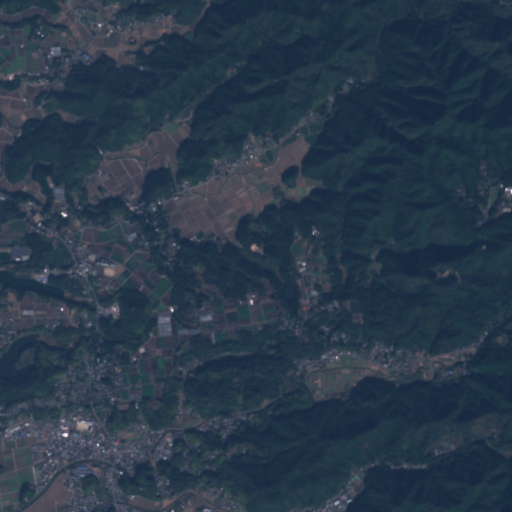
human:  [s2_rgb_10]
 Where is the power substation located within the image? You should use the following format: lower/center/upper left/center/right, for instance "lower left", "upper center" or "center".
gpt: The power substation is located in the lower left of the image.
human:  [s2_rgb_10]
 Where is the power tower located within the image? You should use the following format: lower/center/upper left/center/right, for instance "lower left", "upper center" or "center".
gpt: The power tower is located in the left of the image.
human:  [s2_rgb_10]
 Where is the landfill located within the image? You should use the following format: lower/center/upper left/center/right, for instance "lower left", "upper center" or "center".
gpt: There is no landfill in the image.